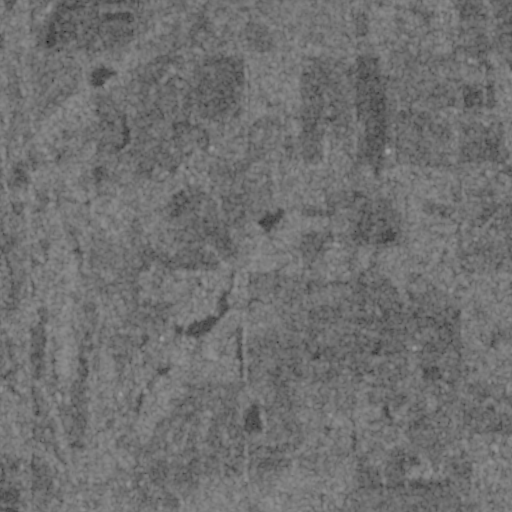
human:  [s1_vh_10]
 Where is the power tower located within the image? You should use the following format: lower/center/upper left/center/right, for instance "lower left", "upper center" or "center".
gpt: The power tower is located in the right of the image.
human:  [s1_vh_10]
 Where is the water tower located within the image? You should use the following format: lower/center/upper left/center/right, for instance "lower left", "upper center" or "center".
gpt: The water tower is located in the upper right of the image.
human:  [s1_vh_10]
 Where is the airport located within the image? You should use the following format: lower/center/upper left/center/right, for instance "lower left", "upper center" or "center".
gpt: There is no airport in the image.

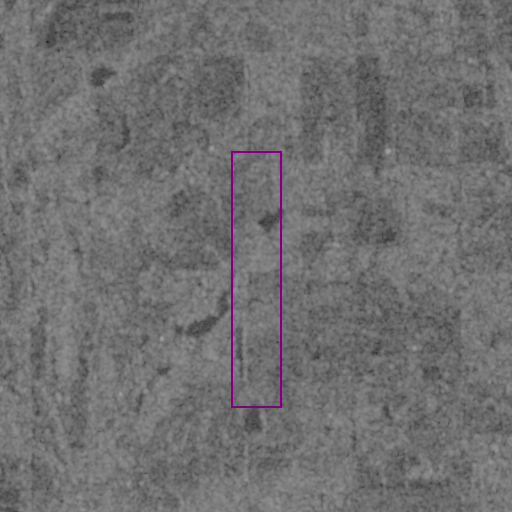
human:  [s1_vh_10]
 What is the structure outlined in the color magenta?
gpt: There is no magenta outline.
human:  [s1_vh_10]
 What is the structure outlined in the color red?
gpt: There is no structure outlined in red.